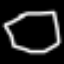
Label: octagon